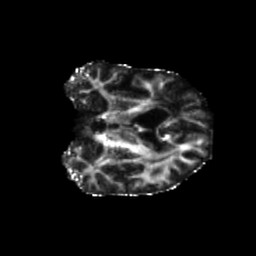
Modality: FA
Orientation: coronal
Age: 46
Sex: male
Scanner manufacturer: siemens
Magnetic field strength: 3 T
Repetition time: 5.47 s
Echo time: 0.0854 s